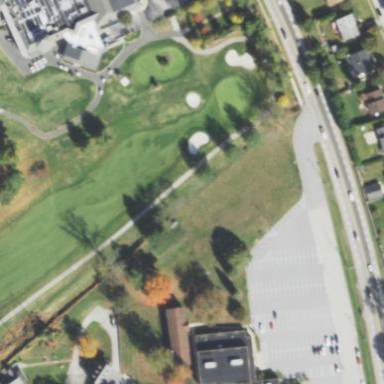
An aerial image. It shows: Scenic golf fairway.